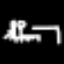
Label: chair